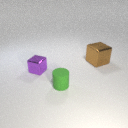
small purple metal cube in front of large brown metal cube